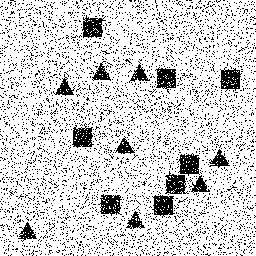
Squares: 8
Triangles: 8
Stars: 0
Total shapes: 16